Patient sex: F
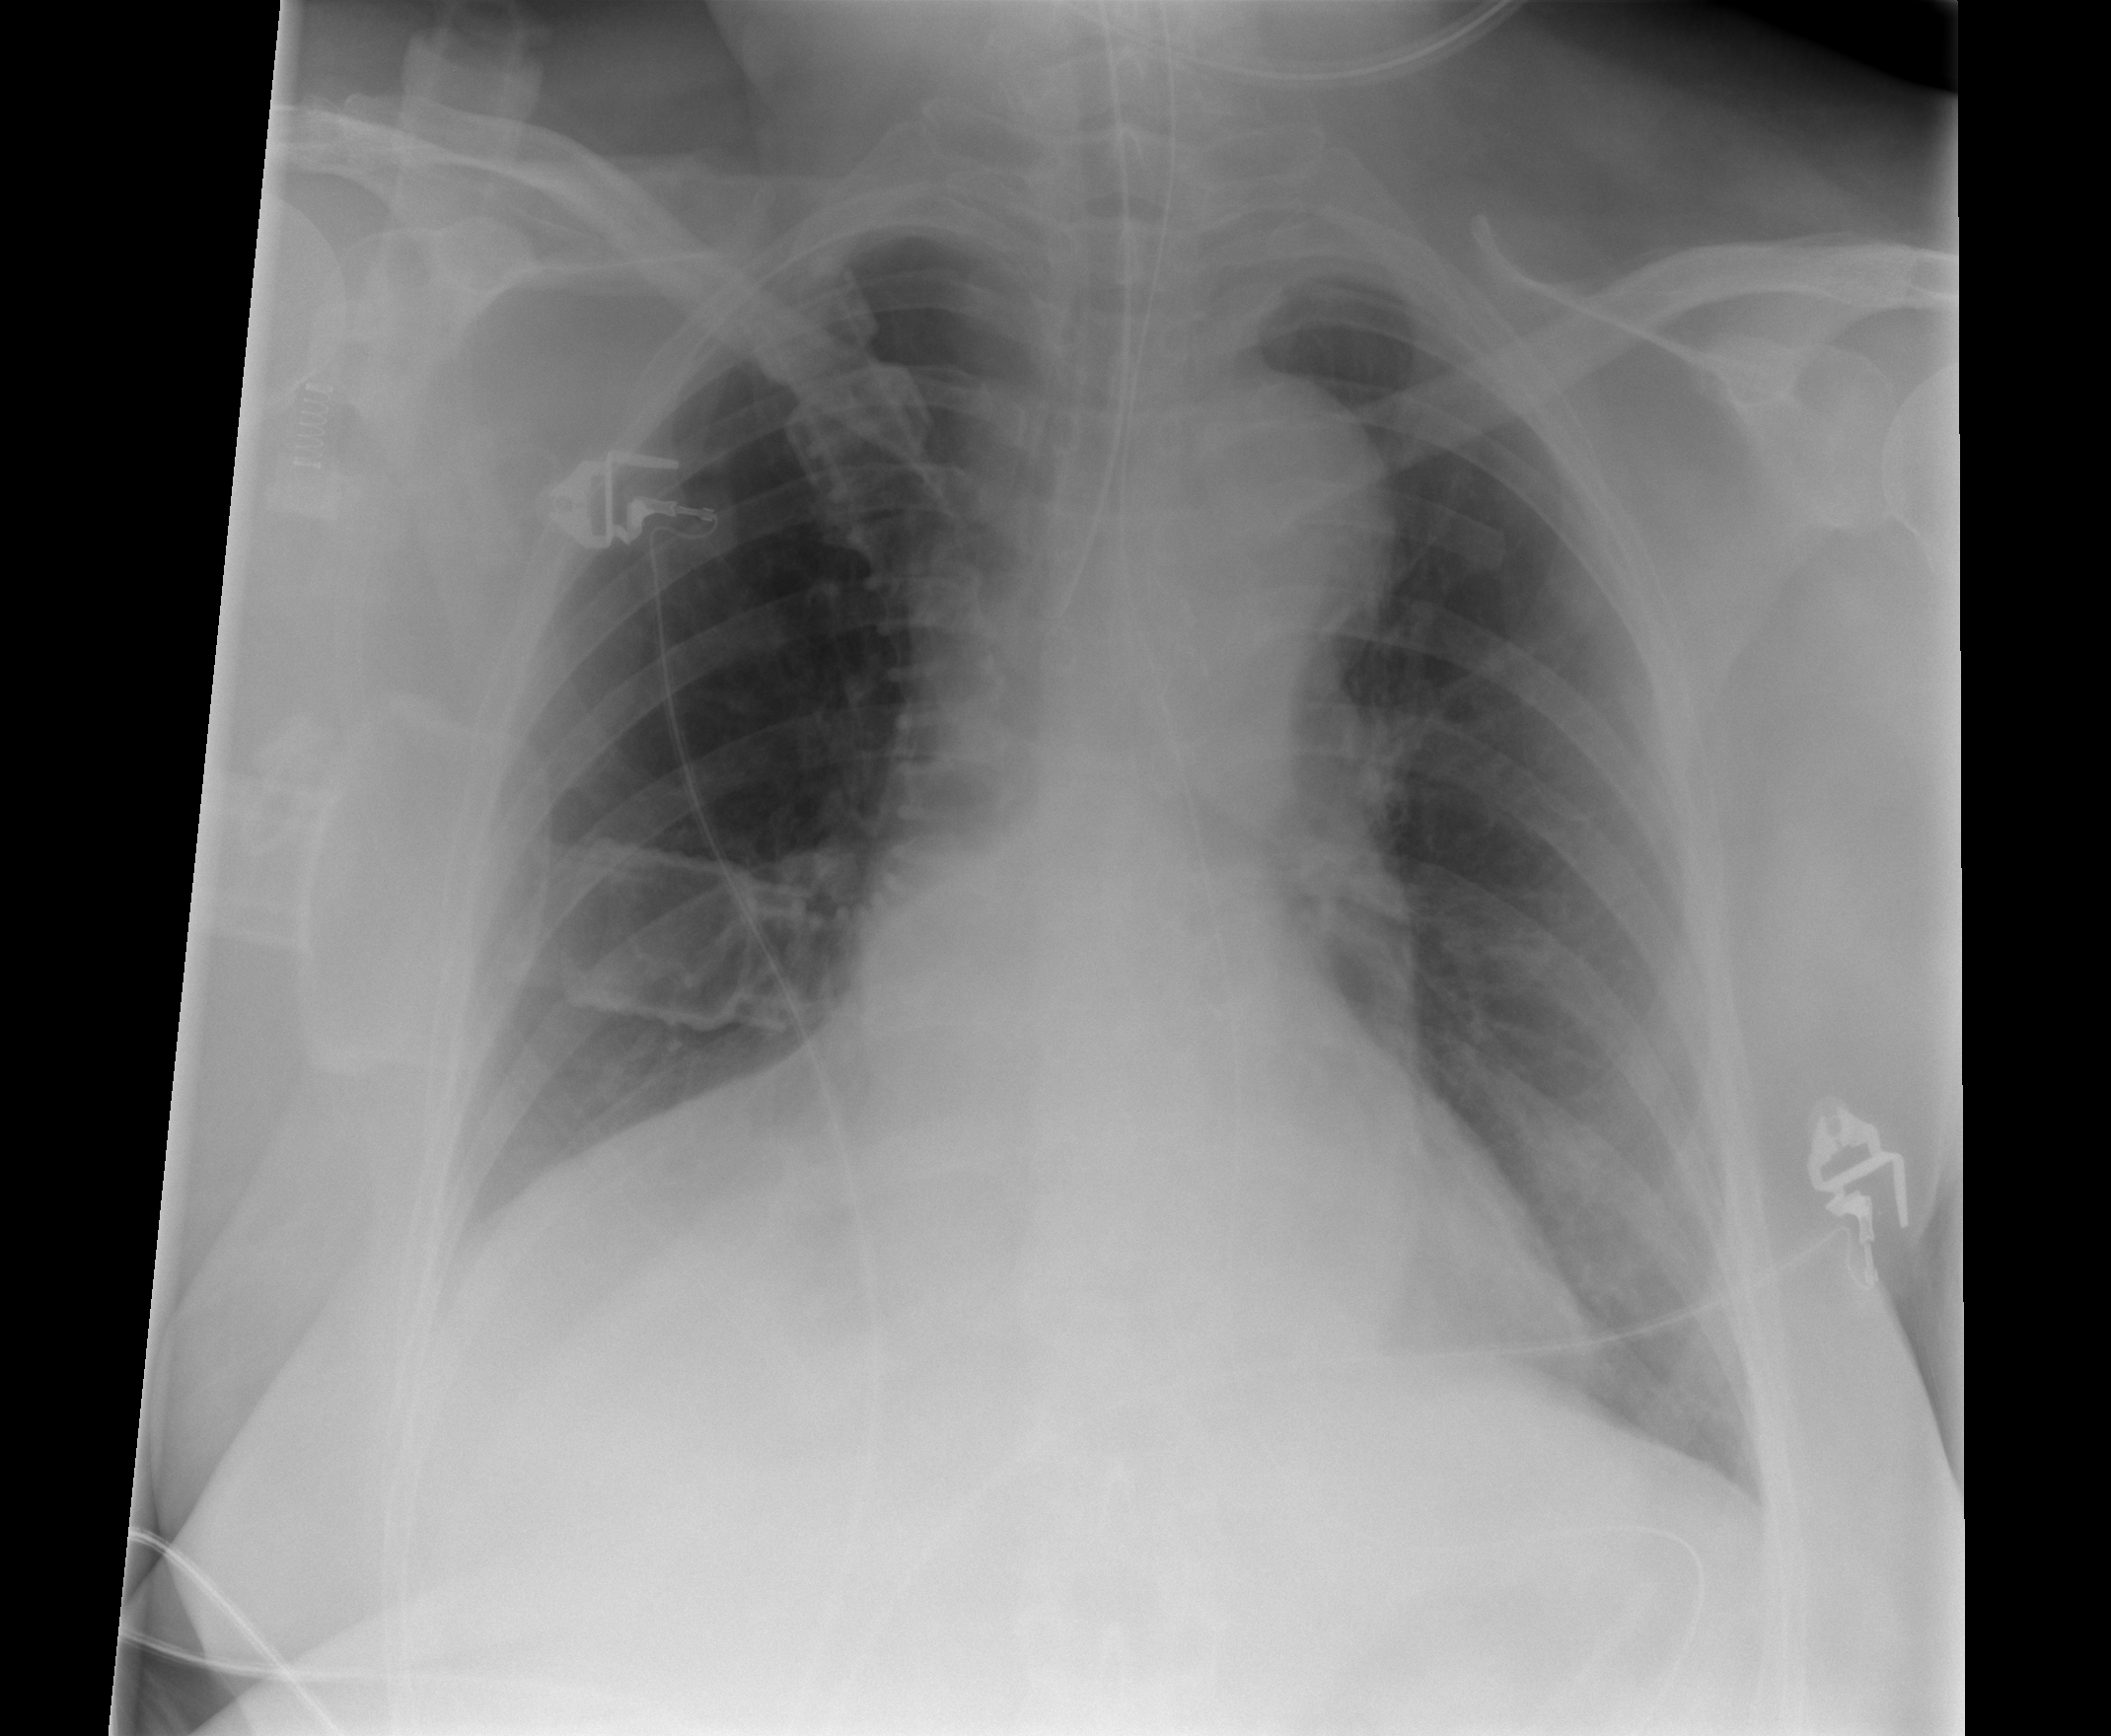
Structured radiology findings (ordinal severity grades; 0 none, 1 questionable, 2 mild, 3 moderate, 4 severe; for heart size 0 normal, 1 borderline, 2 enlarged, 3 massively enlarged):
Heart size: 1
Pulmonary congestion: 2
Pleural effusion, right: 0
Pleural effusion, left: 0
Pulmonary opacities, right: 0
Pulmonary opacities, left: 1
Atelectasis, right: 0
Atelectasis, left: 0